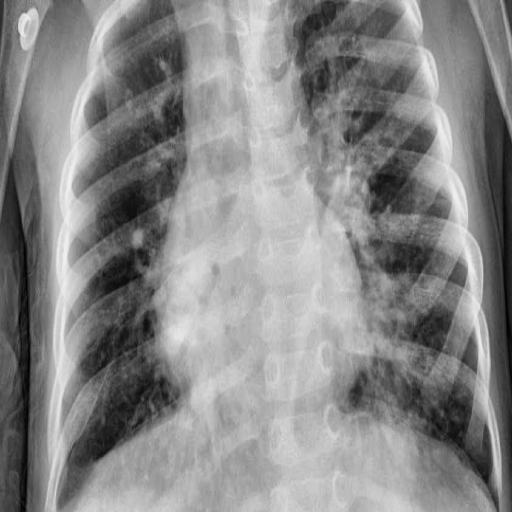
Finding: PNEUMONIA